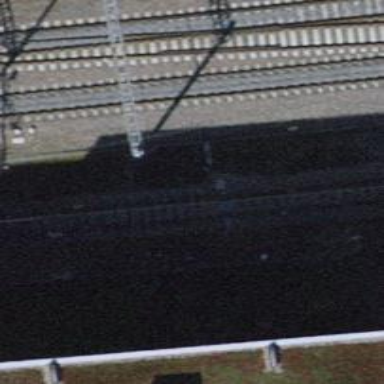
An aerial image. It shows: Single-track railway spur.